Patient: sex M, age 68
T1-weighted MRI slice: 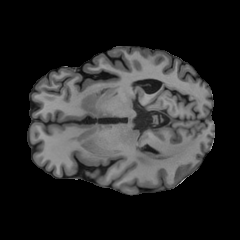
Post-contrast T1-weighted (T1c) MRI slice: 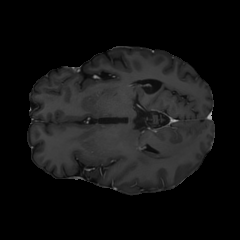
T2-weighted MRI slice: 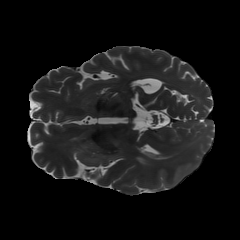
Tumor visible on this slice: yes
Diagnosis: Glioblastoma, IDH-wildtype
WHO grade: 4